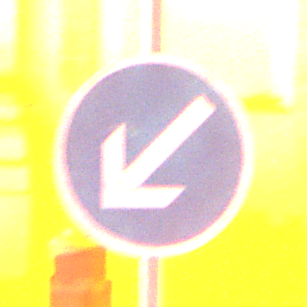
Verkehrszeichen: VorgeschriebeneVorbeifahrtLinks
Umgebung: Outdoor, Urban
Tageszeit: Night
Wetter: Overcast
Licht: Artificial
Jahreszeit: Winter
Kontrast: MediumContrast